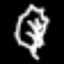
Label: leaf